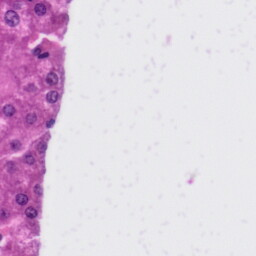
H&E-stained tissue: Liver